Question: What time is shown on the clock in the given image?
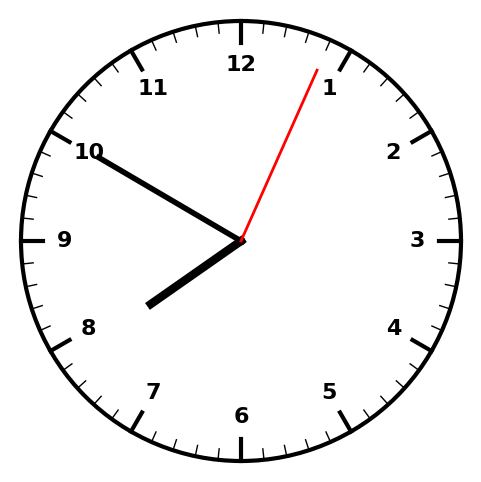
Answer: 07:50:04